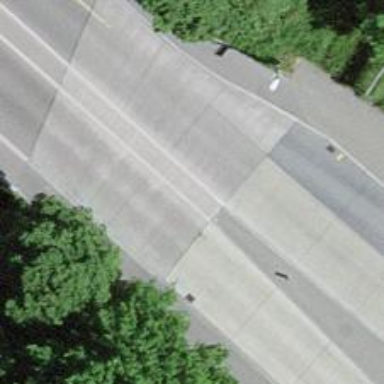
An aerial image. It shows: Primary highway with concrete surface. There are sidewalks on both sides of the road.